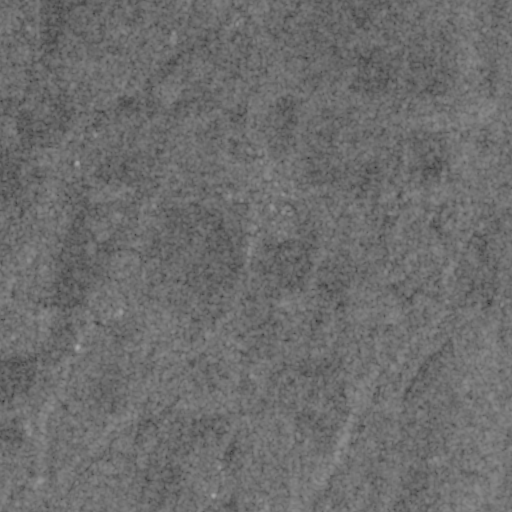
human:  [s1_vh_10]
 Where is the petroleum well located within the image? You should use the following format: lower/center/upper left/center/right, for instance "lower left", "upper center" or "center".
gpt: The petroleum well is located in the center right of the image.
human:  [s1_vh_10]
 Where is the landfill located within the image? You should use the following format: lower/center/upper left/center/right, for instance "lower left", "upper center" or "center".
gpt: There is no landfill in the image.

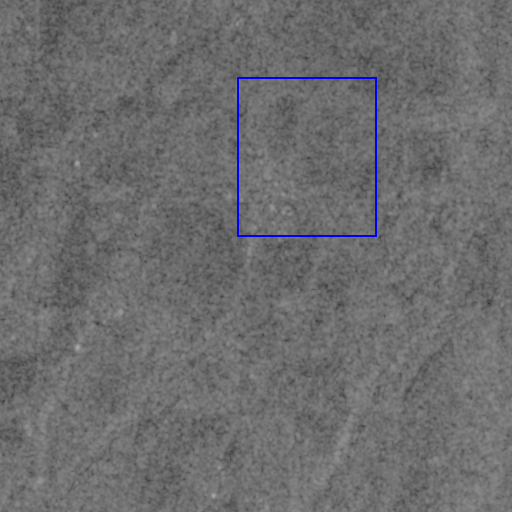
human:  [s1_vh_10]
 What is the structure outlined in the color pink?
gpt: There is no pink outline.
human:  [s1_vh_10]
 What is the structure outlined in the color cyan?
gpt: There is no structure outlined in cyan.